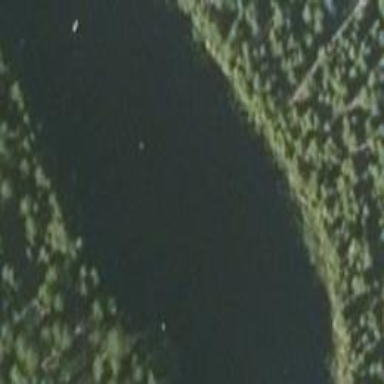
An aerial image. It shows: Serene pond surrounded by nature.